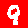
Digit: 9